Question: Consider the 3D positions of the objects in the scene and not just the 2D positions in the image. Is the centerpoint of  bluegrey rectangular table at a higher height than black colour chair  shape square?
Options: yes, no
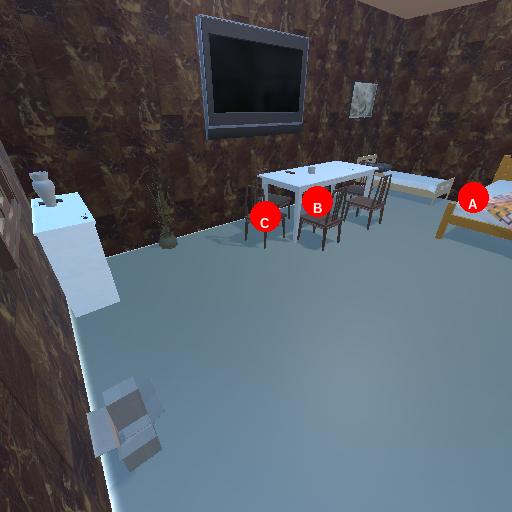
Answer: yes